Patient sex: F
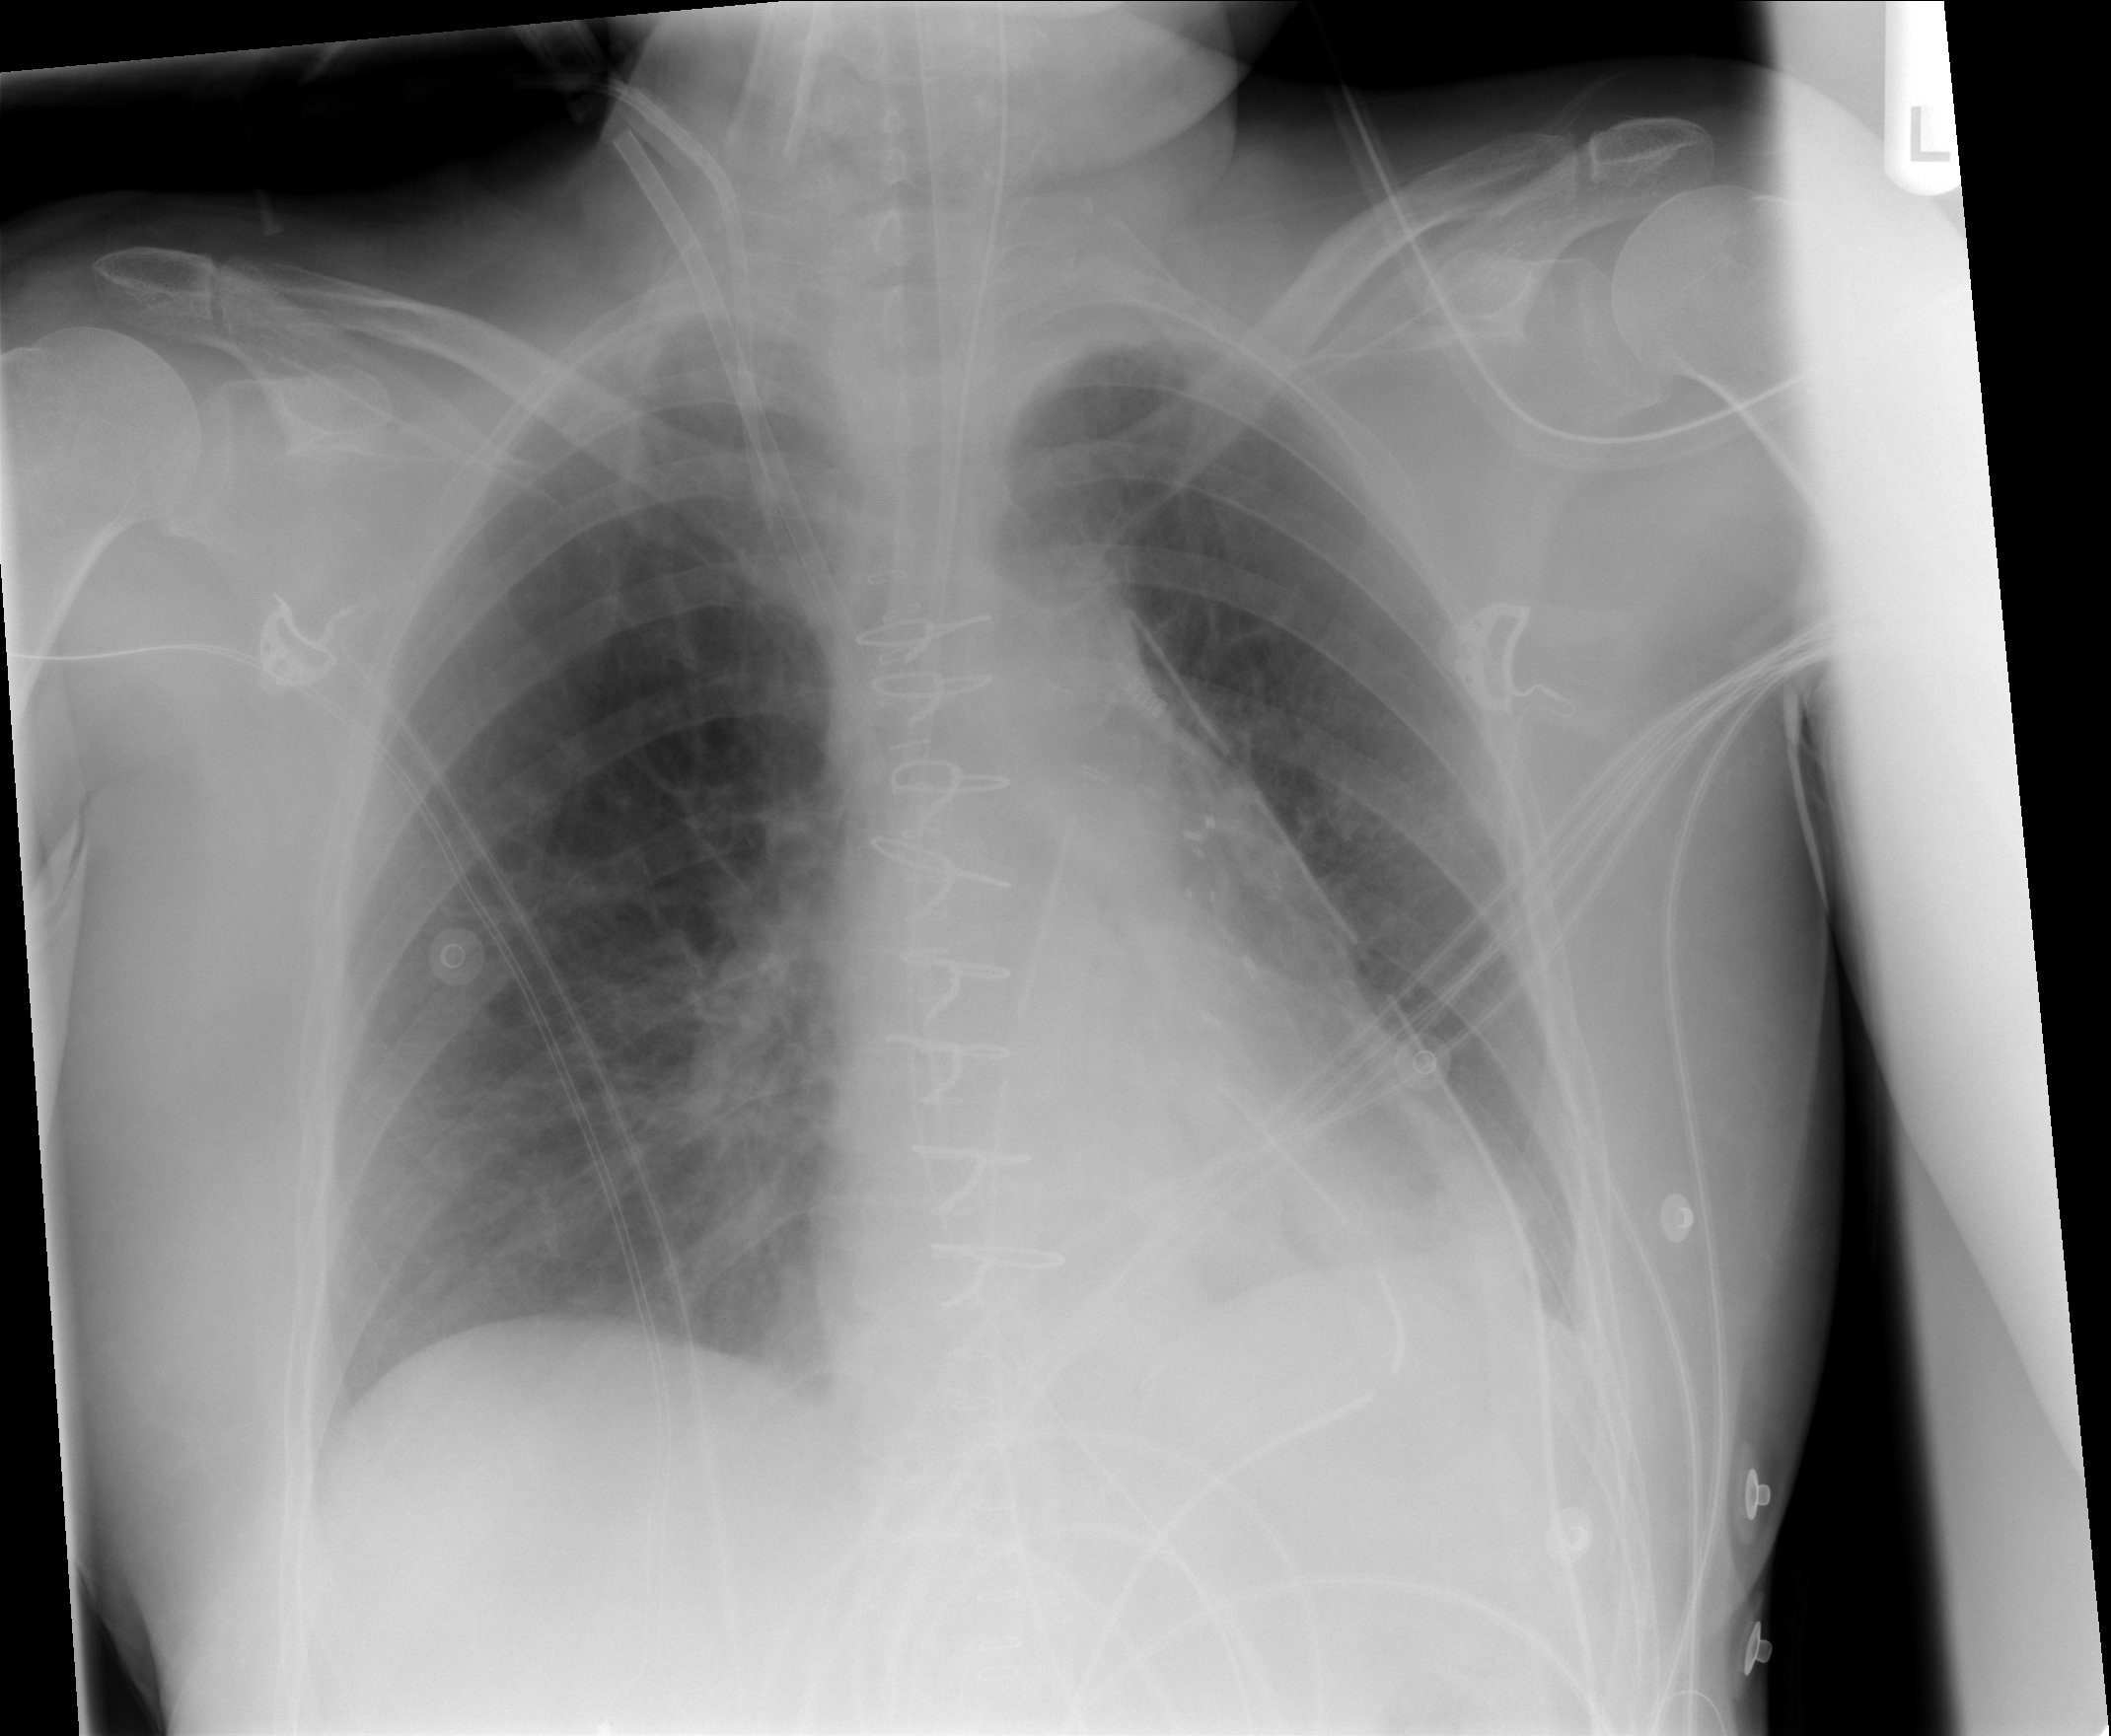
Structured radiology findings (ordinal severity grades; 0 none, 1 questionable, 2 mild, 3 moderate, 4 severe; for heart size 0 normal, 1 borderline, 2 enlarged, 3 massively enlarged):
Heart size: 1
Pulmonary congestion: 0
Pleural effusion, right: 0
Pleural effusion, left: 2
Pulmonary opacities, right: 0
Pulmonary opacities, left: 0
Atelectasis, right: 0
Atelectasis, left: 2